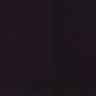
Metastatic tissue present: no